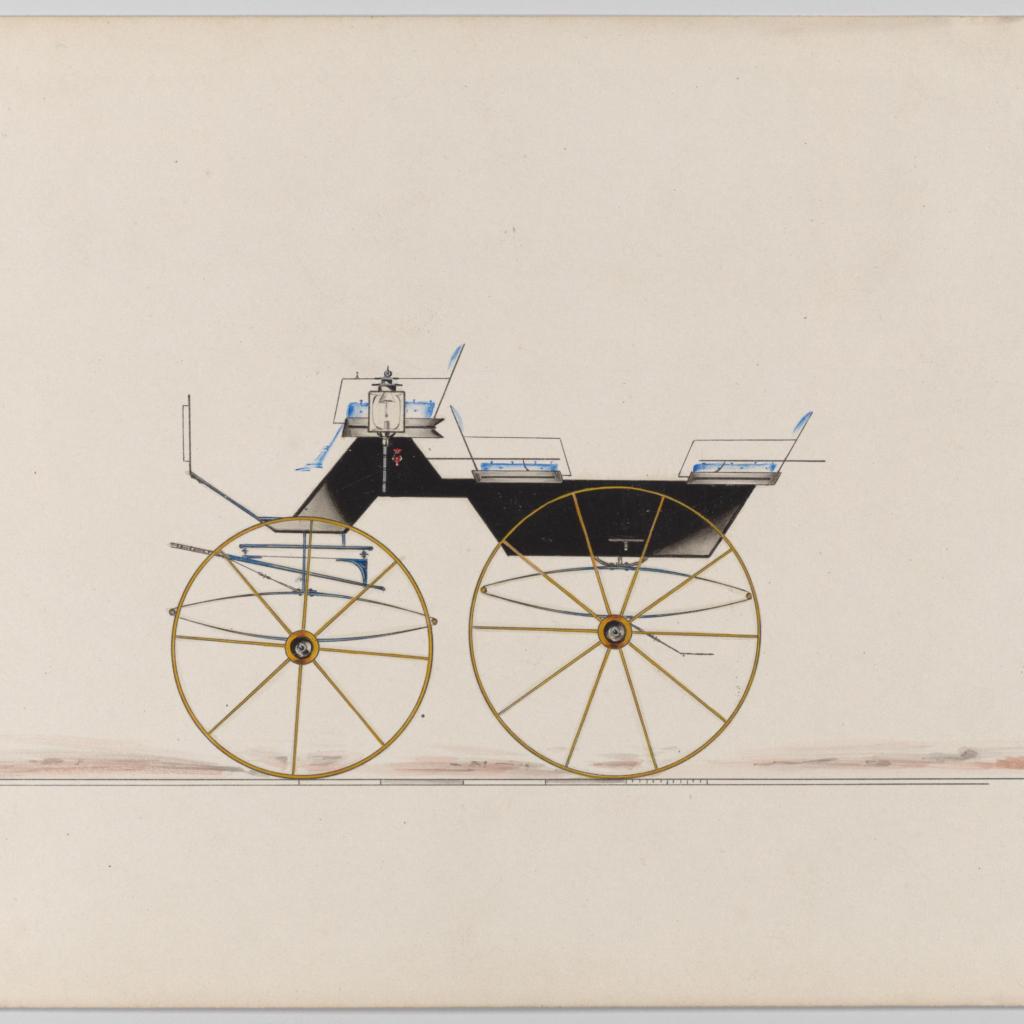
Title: Design for Vis-à-vis (unnumbered)
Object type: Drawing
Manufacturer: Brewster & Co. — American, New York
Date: ca. 1870
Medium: Pen and black ink, watercolor and gouache with gum arabic
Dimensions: sheet: 6 x 8 15/16 in. (15.2 x 22.7 cm)
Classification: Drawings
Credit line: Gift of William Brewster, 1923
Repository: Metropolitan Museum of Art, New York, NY